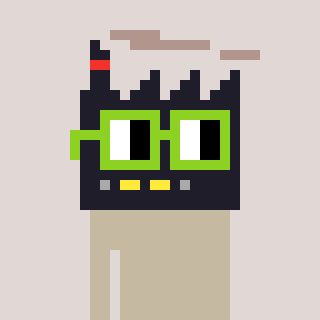
a pixel art character with square light green glasses, a factory-shaped head and a orange-colored body on a warm background